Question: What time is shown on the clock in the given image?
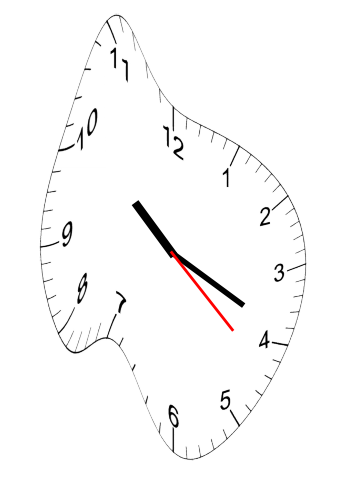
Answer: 10:19:22